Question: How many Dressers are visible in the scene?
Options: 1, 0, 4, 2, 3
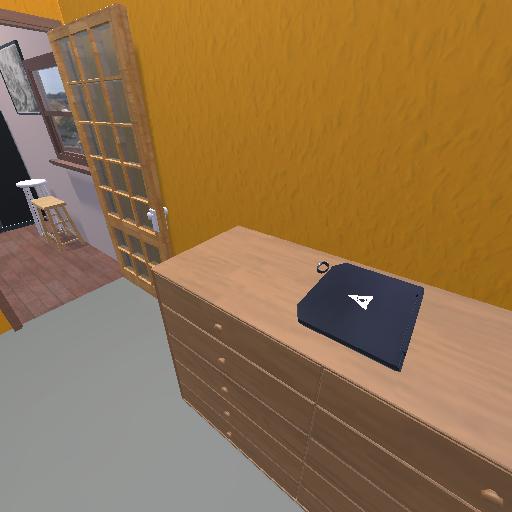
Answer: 1